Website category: university
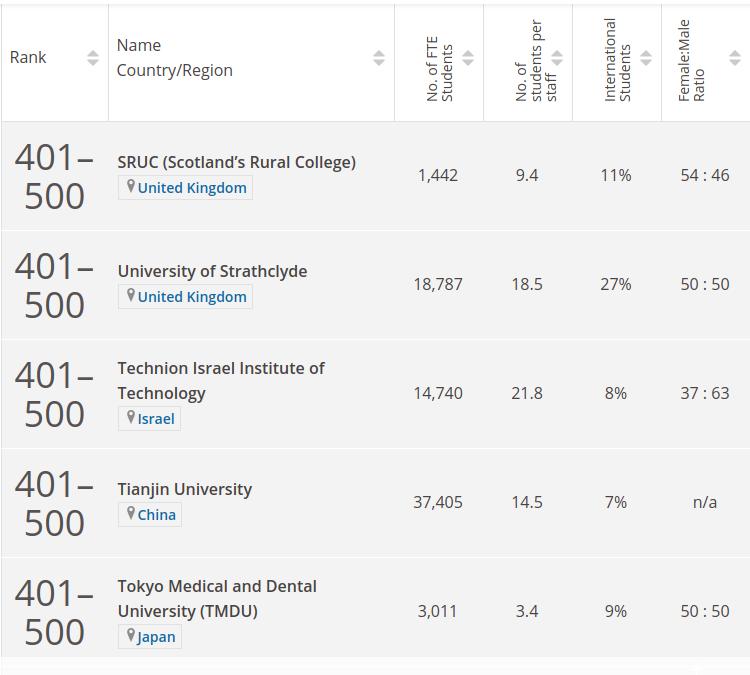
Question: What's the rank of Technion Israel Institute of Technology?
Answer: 401500

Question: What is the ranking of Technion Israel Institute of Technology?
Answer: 401500

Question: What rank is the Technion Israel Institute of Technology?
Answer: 401500

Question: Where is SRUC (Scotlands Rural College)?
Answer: United Kingdom

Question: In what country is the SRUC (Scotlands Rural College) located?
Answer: United Kingdom

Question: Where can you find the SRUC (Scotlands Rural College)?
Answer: United Kingdom

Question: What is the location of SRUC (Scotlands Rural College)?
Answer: United Kingdom

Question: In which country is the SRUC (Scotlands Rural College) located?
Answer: United Kingdom

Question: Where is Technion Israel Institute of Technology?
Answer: Israel

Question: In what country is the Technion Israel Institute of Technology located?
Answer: Israel

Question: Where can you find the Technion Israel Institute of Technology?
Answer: Israel

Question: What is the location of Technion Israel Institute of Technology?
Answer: Israel

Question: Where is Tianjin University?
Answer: China

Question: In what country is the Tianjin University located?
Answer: China

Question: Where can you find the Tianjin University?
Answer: China

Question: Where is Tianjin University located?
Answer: China

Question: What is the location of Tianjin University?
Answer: China

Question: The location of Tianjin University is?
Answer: China

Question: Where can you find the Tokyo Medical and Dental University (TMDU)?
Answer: Japan

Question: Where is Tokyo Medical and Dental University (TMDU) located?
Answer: Japan

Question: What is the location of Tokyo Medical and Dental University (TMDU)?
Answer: Japan

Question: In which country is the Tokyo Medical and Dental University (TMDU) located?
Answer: Japan

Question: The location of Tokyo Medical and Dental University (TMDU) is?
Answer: Japan

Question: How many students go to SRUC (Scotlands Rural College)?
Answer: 1,442

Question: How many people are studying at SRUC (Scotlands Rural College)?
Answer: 1,442

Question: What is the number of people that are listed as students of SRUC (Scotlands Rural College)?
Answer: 1,442

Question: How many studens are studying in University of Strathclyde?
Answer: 18,787

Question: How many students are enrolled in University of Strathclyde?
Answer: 18,787

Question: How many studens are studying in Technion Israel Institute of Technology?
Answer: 14,740

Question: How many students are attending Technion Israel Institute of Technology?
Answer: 14,740

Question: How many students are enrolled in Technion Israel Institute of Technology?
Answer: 14,740

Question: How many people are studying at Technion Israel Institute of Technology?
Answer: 14,740

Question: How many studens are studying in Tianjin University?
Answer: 37,405

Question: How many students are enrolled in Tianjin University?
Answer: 37,405

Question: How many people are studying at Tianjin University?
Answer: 37,405

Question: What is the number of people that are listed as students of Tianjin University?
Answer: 37,405

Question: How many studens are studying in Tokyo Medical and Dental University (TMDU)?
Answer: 3,011

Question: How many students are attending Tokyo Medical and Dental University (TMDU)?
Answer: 3,011

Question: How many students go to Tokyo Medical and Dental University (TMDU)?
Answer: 3,011

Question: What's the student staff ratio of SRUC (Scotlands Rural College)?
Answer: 9.4

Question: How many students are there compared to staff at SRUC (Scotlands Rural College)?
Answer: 9.4

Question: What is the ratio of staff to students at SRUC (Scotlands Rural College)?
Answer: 9.4

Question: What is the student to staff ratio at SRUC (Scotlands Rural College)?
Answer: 9.4

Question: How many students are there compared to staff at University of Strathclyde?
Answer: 18.5

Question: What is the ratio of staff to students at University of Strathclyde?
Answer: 18.5

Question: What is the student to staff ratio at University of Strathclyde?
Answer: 18.5

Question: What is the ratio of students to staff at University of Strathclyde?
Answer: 18.5

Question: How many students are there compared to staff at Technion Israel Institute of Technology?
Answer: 21.8

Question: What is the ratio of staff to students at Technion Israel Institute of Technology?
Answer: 21.8

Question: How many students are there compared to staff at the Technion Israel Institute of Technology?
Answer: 21.8

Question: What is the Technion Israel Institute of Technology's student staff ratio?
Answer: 21.8

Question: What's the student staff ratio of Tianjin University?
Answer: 14.5

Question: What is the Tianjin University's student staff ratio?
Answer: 14.5

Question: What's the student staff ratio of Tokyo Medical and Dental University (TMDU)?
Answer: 3.4

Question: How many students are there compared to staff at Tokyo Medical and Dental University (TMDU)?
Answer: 3.4

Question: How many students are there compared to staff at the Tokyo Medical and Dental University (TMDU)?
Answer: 3.4

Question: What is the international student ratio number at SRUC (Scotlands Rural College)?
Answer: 11%

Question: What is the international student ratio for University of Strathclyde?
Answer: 27%

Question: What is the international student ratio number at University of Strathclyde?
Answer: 27%

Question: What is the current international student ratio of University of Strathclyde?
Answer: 27%

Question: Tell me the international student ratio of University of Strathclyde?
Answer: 27%

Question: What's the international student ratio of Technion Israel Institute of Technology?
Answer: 8%

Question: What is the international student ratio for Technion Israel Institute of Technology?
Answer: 8%

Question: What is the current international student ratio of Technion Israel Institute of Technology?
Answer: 8%